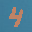
Label: 4